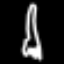
Label: fork